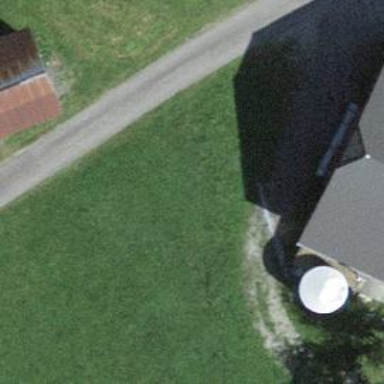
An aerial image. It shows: Farm.